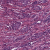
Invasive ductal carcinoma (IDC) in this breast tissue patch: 1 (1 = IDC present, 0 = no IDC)